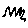
Label: zigzag